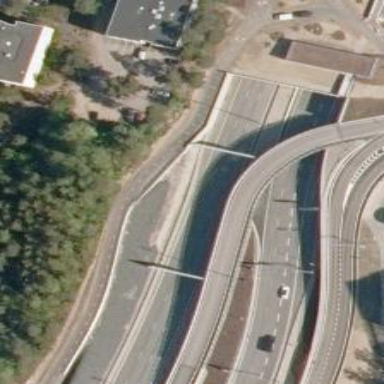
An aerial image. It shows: Asphalt bridge part of tertiary motorway link.